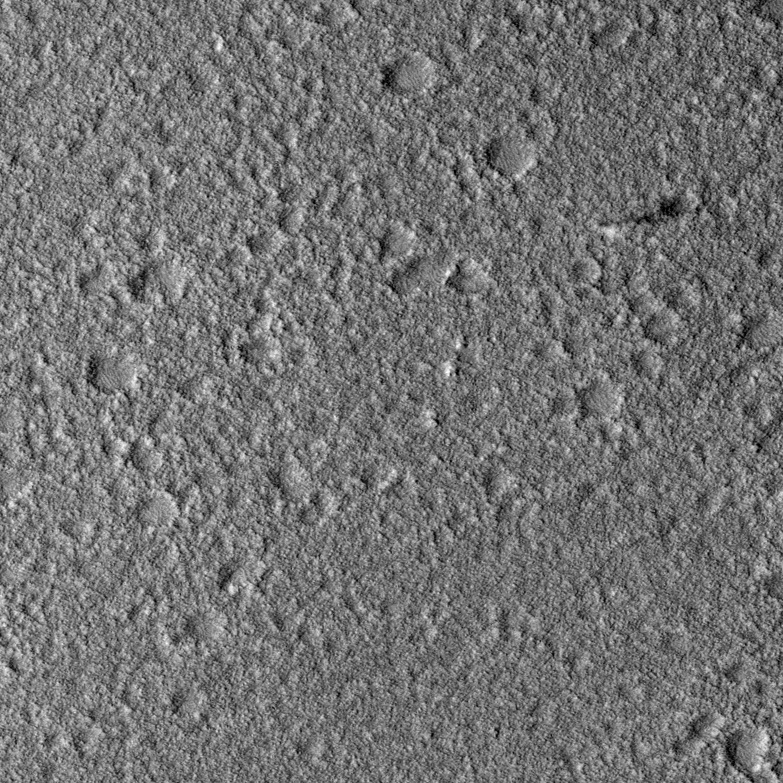
Label: dustdevil